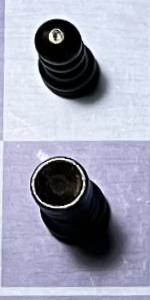
Label: Rook_Black